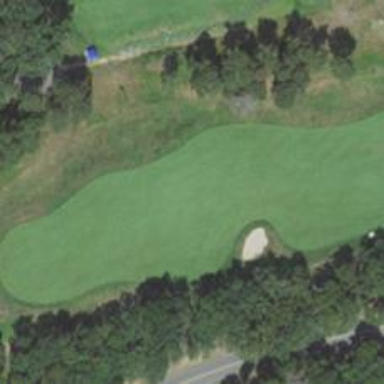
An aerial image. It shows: View of golf hole.